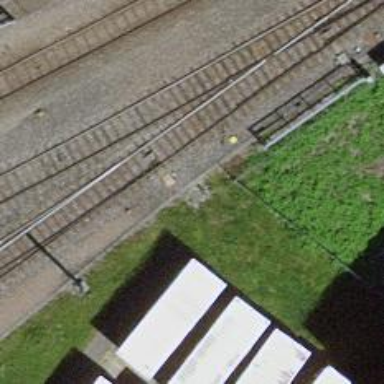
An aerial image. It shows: Railway switch.